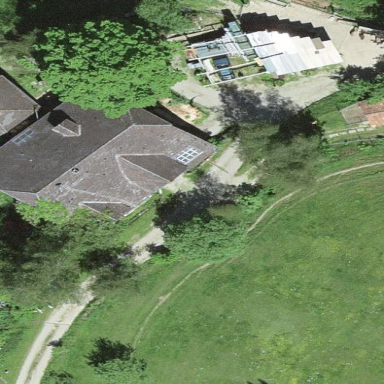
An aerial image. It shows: Farm building.